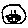
Label: smiley face